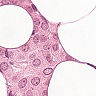
Metastatic tissue present: yes